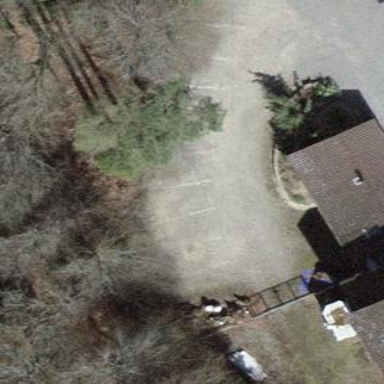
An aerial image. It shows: Parking area.